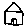
Label: house